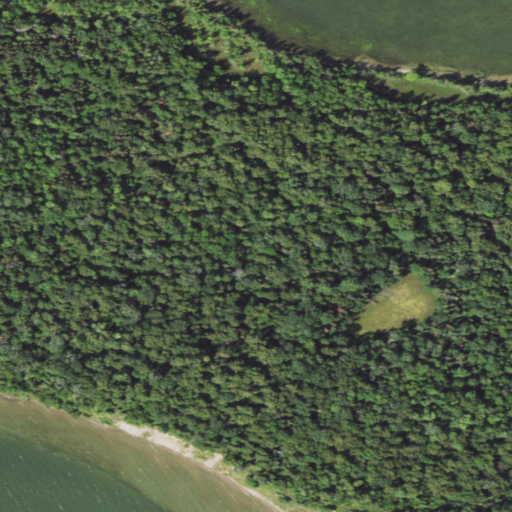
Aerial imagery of island in Minnesota named Cedar Island containing mixed forest, woody wetlands, deciduous forest, open water, and herbaceous wetlands